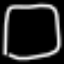
Label: square